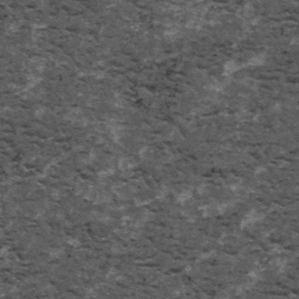
Label: frost